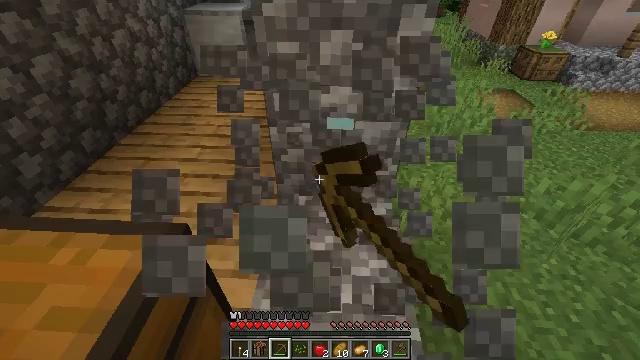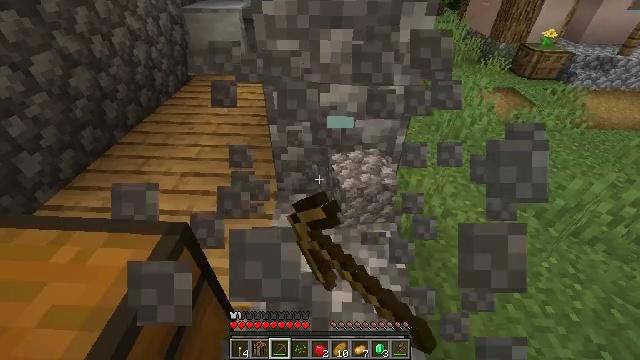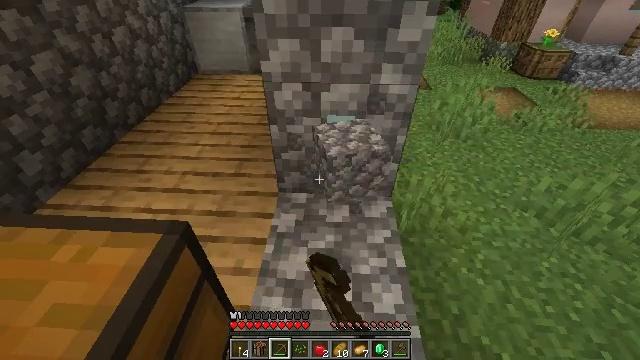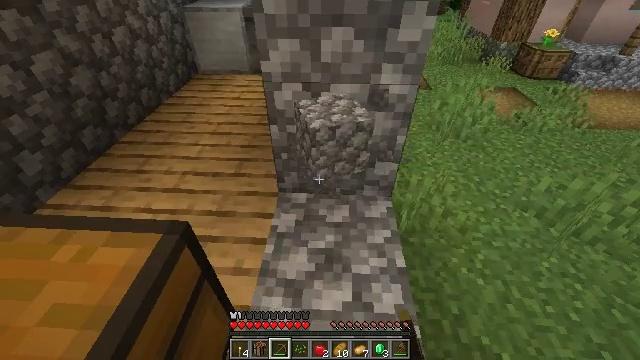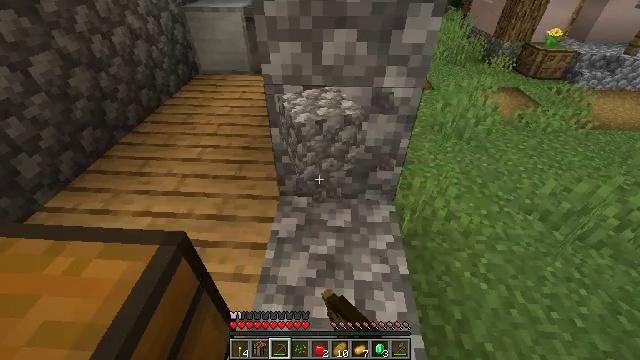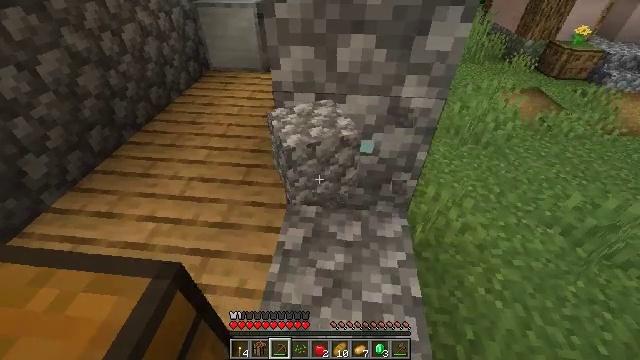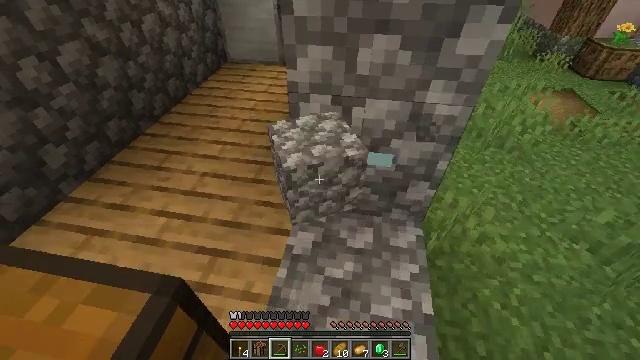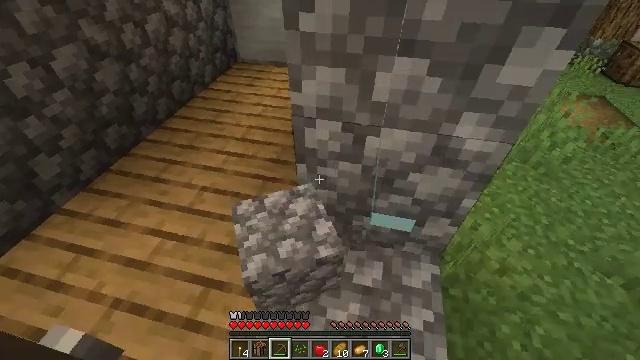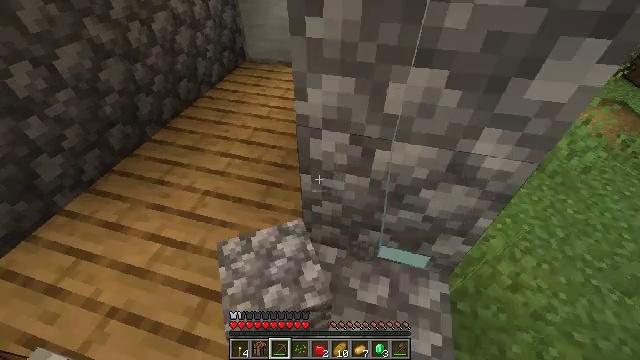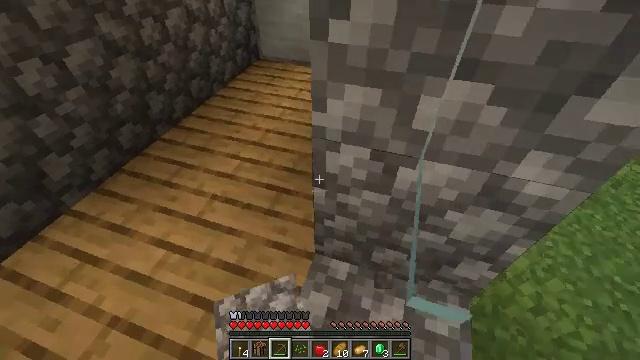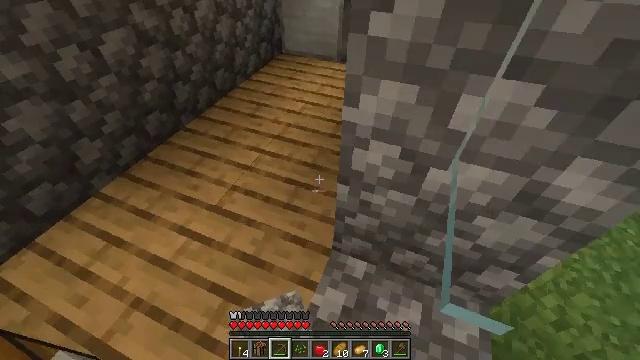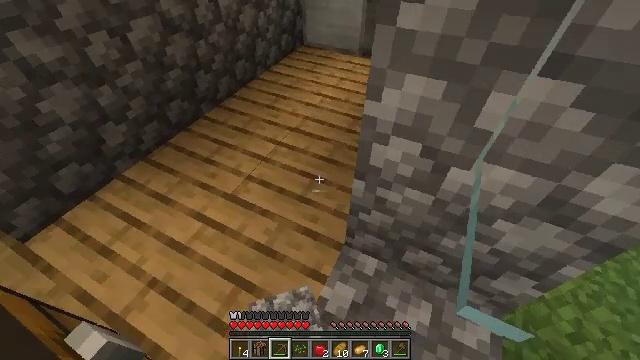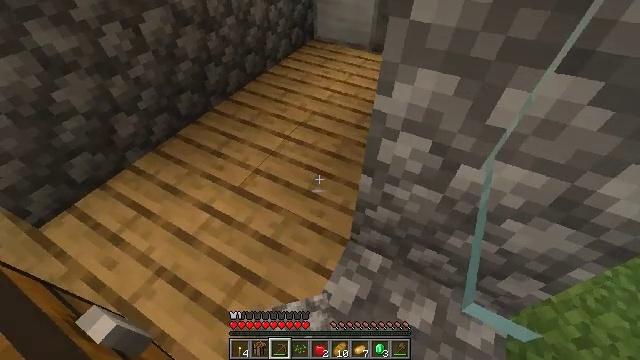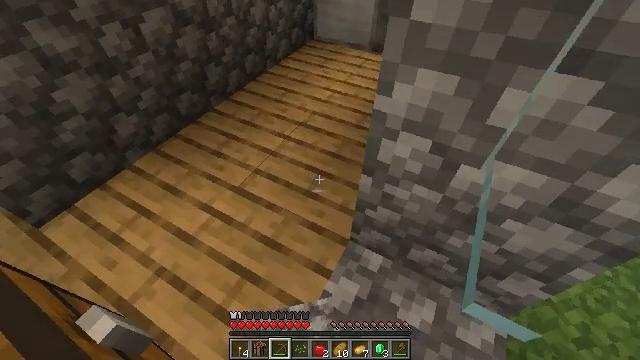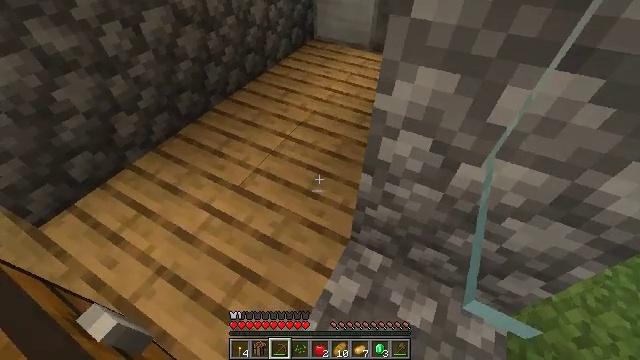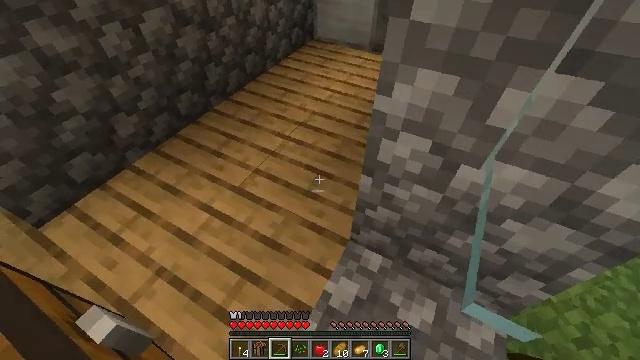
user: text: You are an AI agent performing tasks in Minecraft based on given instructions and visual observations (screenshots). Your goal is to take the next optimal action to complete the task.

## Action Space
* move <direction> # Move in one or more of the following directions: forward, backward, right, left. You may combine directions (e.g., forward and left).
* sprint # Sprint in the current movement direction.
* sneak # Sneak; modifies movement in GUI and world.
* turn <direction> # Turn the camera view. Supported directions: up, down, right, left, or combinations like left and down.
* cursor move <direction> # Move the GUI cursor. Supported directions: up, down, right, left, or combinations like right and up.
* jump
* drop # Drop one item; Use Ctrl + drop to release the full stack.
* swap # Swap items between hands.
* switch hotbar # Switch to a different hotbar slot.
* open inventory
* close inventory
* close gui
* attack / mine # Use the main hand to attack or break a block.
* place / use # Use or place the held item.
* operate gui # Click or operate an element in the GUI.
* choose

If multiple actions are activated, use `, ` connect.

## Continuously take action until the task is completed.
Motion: motion action
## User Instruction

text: Destroy the glass pane to clear a path.
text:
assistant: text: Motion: attack / mine
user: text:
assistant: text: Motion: attack / mine
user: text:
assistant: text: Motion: attack / mine
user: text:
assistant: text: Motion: move forward, attack / mine
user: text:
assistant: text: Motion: move forward, turn left
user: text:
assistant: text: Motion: move forward, turn left and down
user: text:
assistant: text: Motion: move forward, turn left
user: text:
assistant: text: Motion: move forward, turn left
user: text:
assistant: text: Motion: move forward, turn left
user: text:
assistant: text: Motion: turn left
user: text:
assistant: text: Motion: turn left and down
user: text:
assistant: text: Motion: turn left
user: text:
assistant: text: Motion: no_op
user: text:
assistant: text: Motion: no_op
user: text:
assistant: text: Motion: move forward
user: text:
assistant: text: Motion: move forward and move left
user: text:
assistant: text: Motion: move forward and move left, turn right
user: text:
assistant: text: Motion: move forward and move left, turn right and up
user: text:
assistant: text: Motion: move forward and move left, turn right and up
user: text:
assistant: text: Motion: move forward and move left, turn right and up
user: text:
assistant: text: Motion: move forward, turn right and up
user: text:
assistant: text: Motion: turn right and up, attack / mine
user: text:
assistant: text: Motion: turn right and up, attack / mine
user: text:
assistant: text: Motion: turn up, attack / mine
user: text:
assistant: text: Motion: turn left and up, attack / mine
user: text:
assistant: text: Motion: turn left, attack / mine
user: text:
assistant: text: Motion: turn left, attack / mine
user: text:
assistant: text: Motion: turn left, attack / mine
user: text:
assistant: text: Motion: attack / mine
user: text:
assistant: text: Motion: attack / mine